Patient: sex M, age 71
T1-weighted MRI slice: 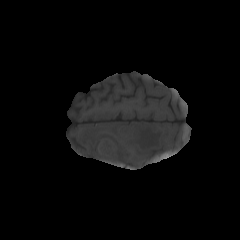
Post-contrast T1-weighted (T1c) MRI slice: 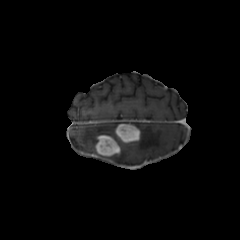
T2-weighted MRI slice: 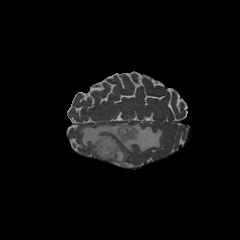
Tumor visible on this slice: yes
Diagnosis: Glioblastoma, IDH-wildtype
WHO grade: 4